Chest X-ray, PA view. Patient: 57 years old, sex M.
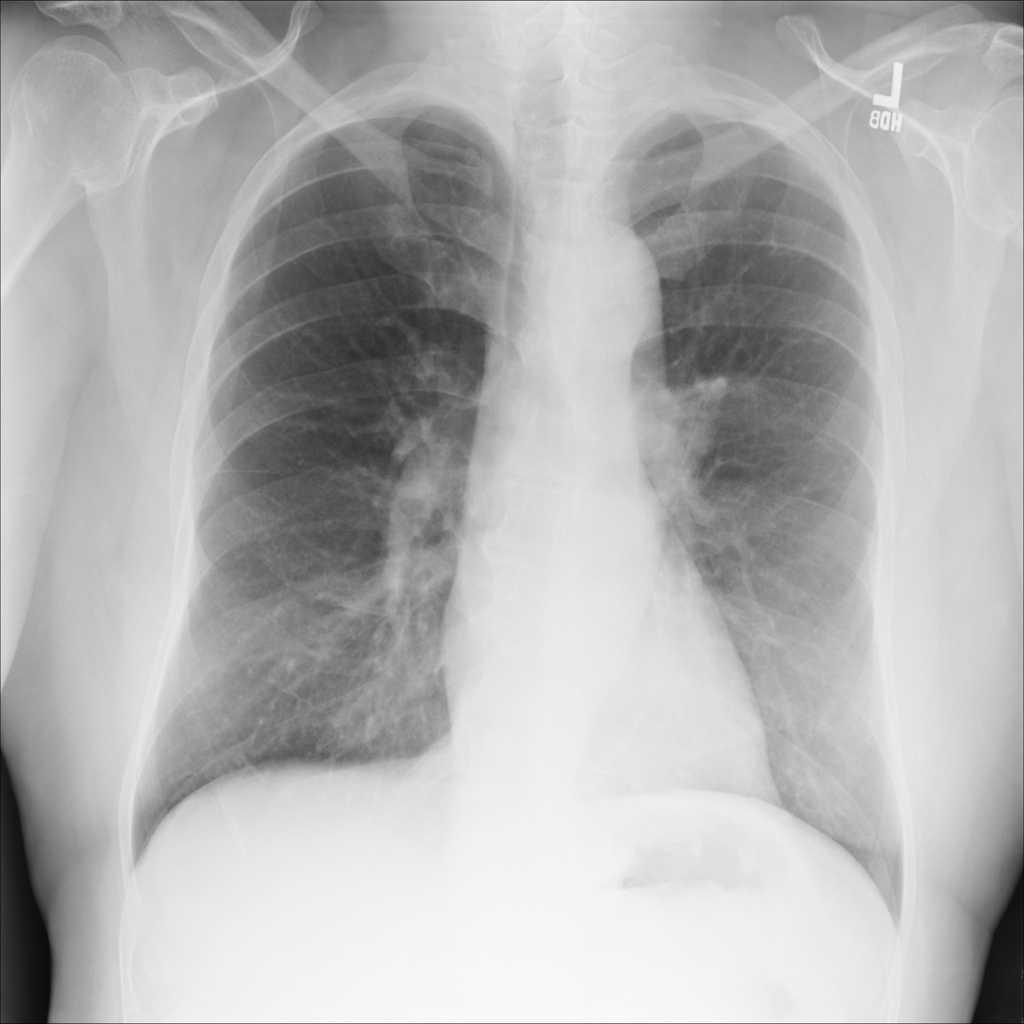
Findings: No Finding